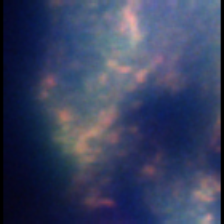
Taxon: Unknown_detritus
Group: Unknown